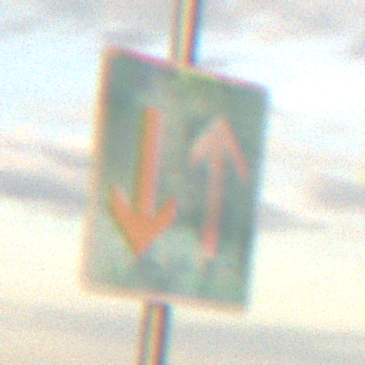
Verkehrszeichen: VorrangVorGegenverkehr
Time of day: SunriseSunset
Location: Outdoor (Nature)
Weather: PartlyCloudy
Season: NotSpecified
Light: Natural